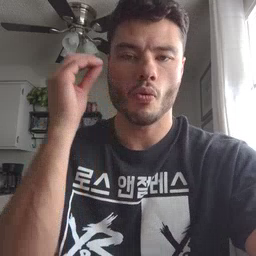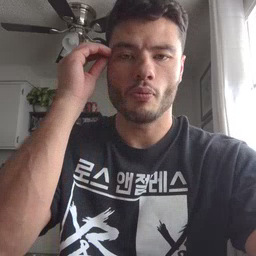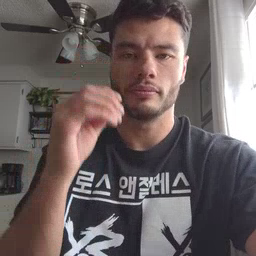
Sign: home